Field crop: tomato
Growth stage: 1
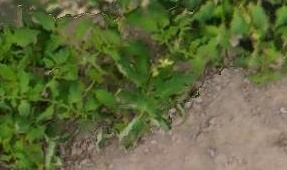
Species: tomato